Field crop: maize
Growth stage: 2
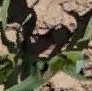
Species: maize